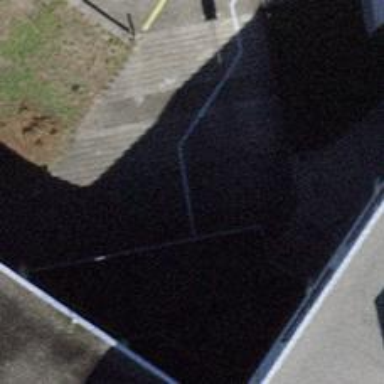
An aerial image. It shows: Staircase with ramp.